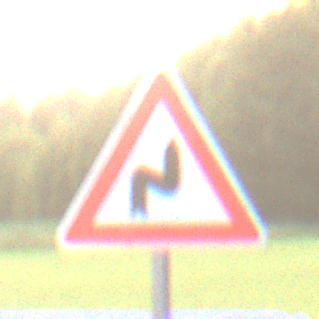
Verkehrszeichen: DoppelkurveRechts
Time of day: SunriseSunset
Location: Outdoor (Nature)
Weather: Clear
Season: NotSpecified
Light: Natural